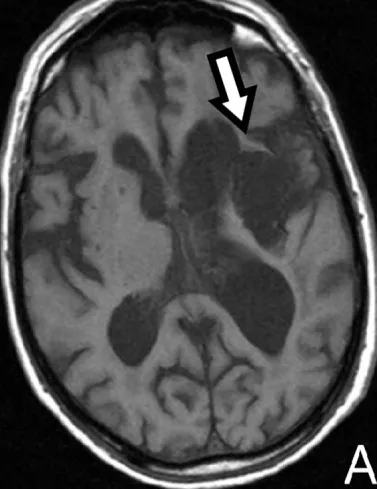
Axial T1-WI.
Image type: radiology (mri)